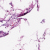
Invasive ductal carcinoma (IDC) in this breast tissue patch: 0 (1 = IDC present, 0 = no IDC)